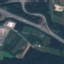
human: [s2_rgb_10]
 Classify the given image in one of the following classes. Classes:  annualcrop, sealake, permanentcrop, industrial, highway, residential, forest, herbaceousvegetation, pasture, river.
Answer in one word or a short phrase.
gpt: Highway